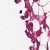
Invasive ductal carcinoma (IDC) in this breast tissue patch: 0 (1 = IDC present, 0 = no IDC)